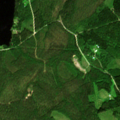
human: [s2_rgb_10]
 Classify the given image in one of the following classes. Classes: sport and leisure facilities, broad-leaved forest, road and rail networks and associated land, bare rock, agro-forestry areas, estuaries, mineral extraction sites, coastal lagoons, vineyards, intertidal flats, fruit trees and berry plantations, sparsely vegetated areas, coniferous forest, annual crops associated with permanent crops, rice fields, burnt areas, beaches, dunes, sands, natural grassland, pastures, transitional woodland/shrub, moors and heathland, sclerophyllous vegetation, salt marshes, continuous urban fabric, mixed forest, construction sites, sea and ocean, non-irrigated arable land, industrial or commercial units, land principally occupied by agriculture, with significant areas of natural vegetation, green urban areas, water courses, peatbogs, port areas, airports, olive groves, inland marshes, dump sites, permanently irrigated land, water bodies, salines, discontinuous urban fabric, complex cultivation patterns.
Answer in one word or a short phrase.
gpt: coniferous forest, mixed forest, transitional woodland/shrub, water bodies